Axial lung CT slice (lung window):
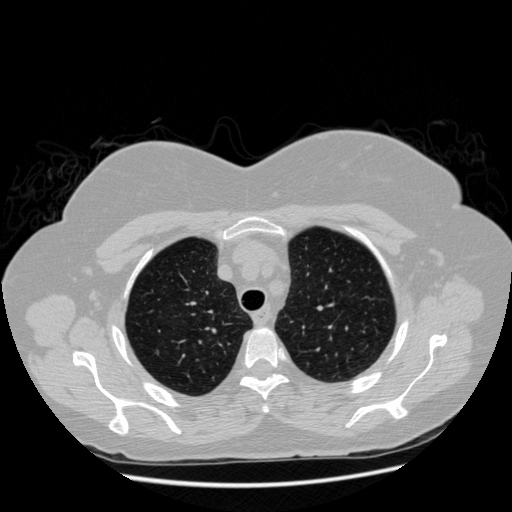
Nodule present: no